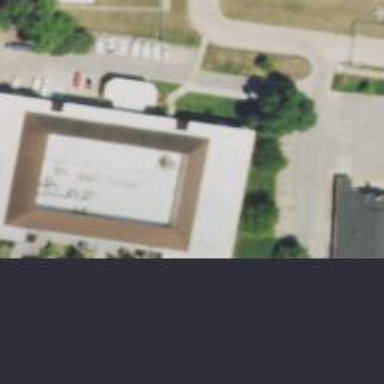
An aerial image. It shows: College building.